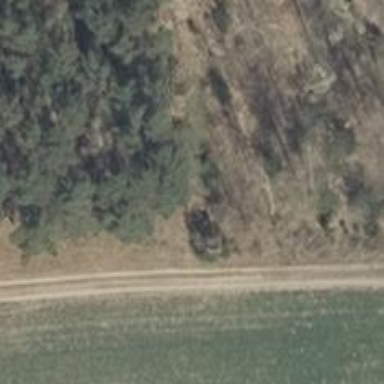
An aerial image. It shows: Hunting stand.